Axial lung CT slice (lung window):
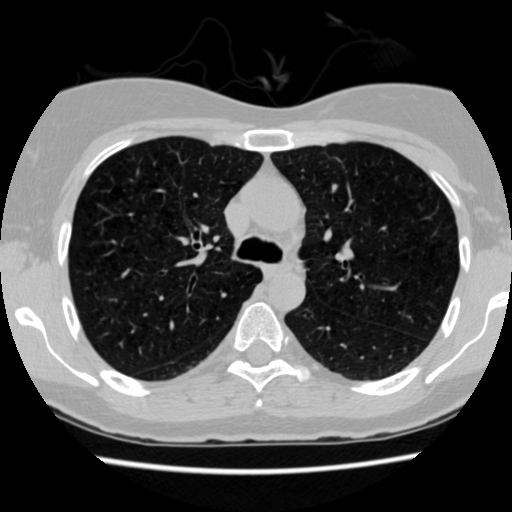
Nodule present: no